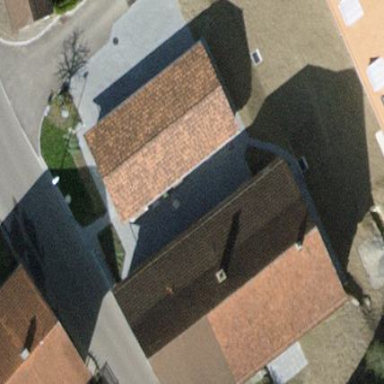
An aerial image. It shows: Group of garages.